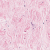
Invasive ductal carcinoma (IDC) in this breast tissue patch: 0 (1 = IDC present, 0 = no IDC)